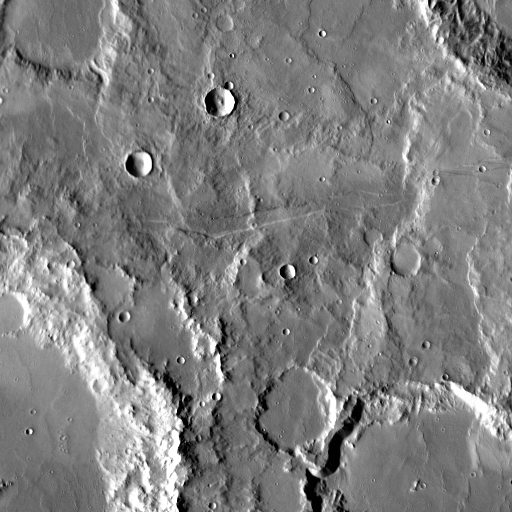
Crater classes present: Background, Other, Buried